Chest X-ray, PA view. Patient: 43 years old, sex M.
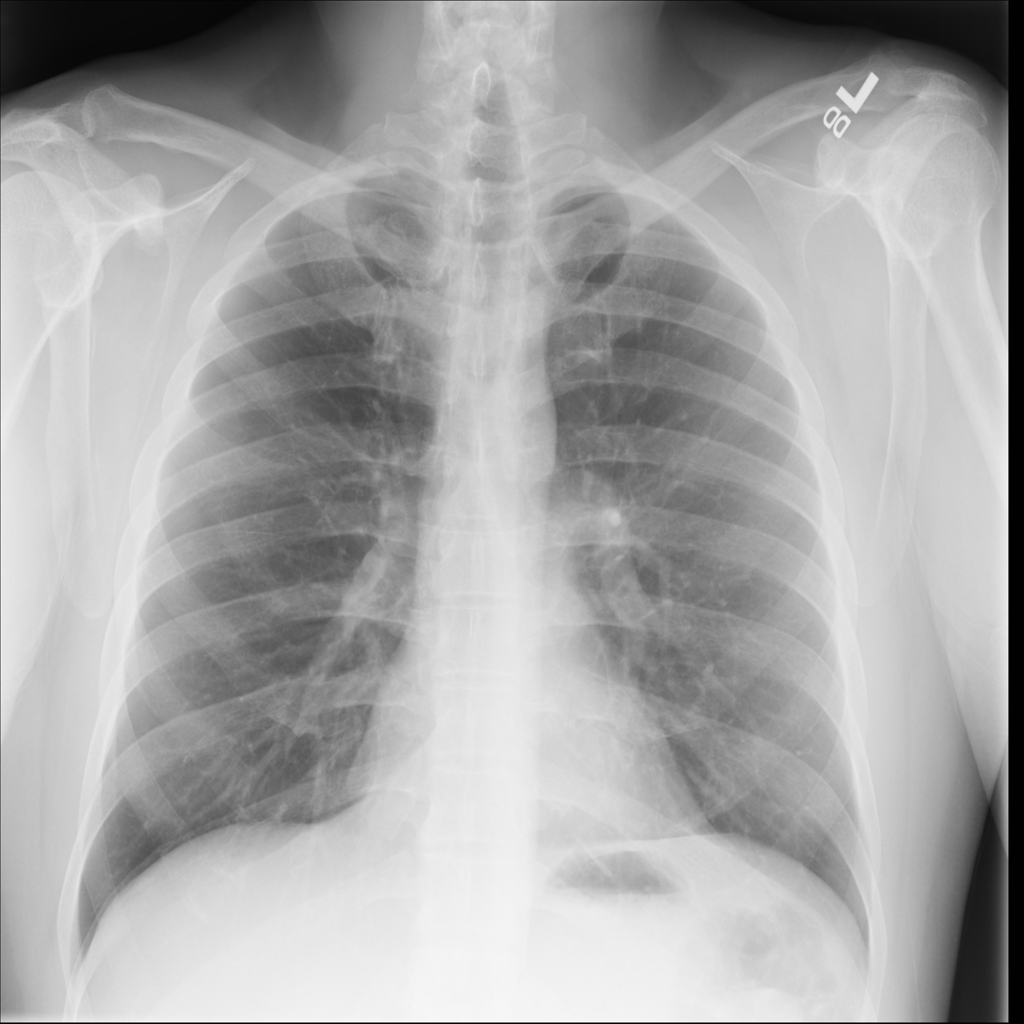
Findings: No Finding